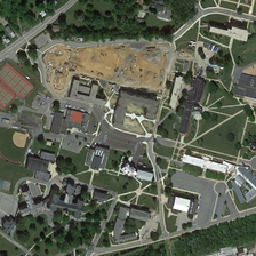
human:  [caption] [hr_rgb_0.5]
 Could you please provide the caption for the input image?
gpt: There is a school along the road, the school building and playground scattered on the lawn connected by the path.

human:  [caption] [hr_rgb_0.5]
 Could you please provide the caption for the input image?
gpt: a large bald building site sits next to several tennis courts and teaching buildings in this peaceful campus .

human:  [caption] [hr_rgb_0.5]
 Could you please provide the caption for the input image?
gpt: the buildings with gray roofs are surrounded by grassaland .

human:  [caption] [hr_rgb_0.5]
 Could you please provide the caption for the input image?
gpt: There are schools and sports venues along the road.

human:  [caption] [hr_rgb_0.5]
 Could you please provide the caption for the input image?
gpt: There is a school along the road whose buildings and sports fields are scattered on the meadows connected by paths.